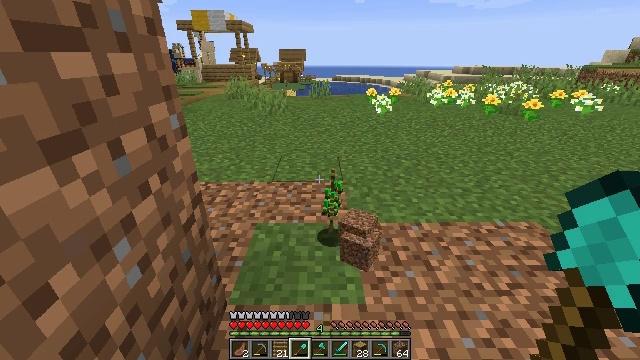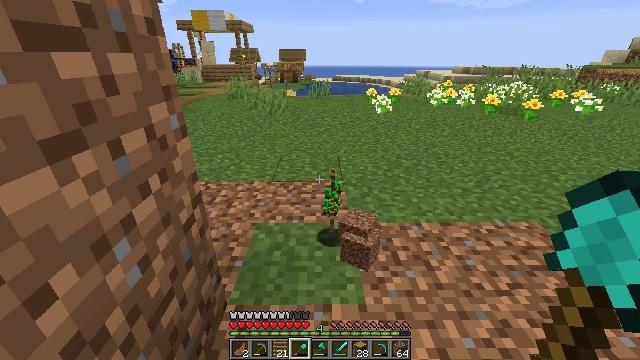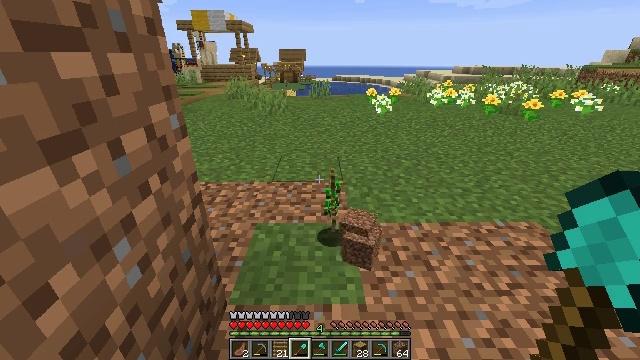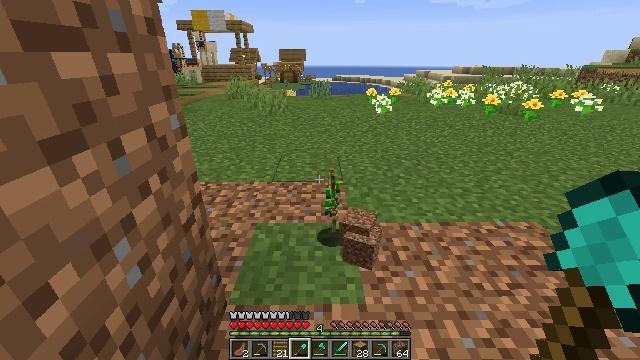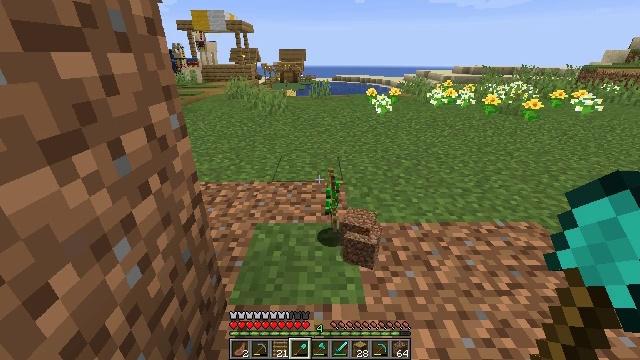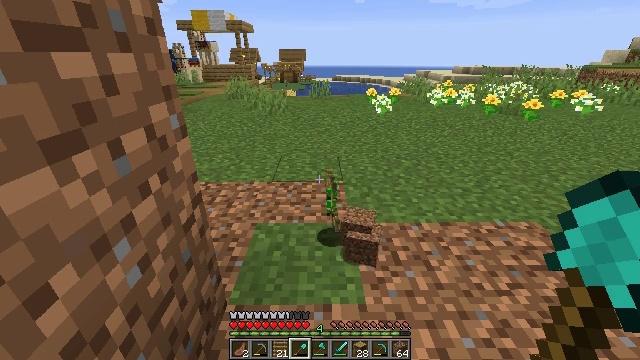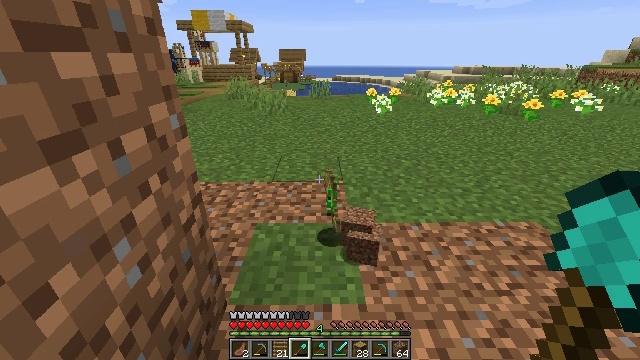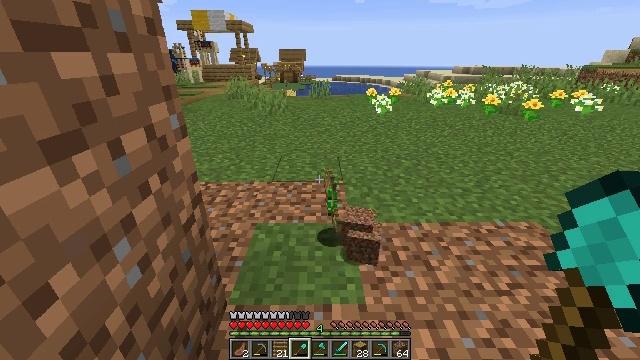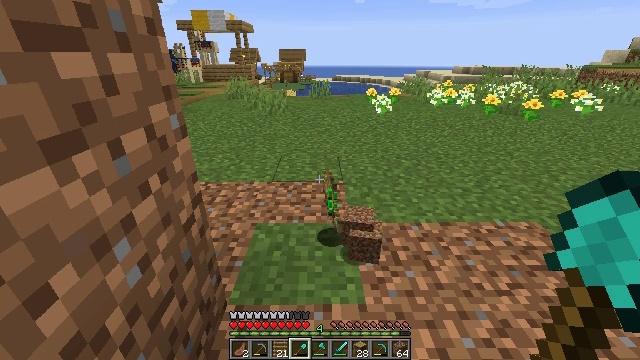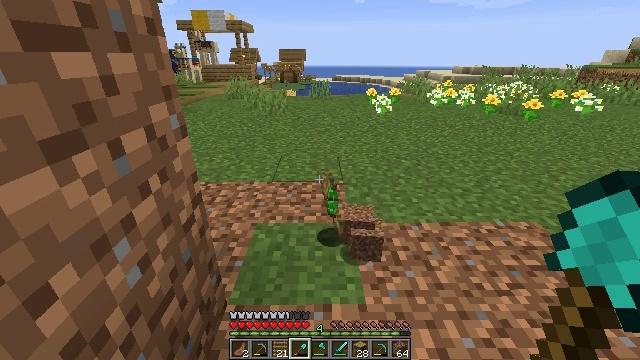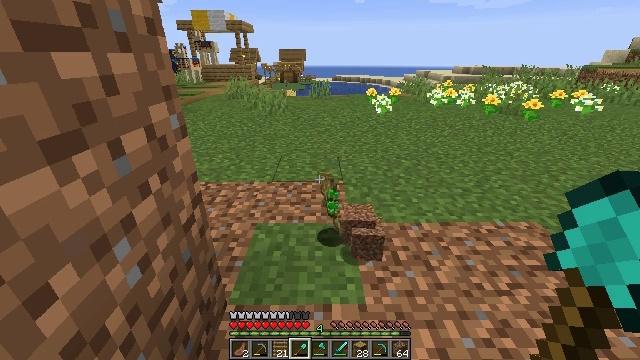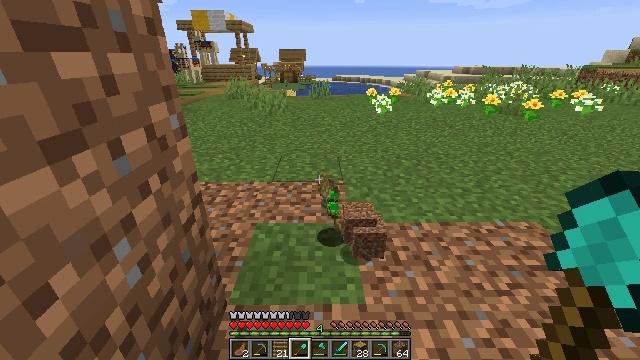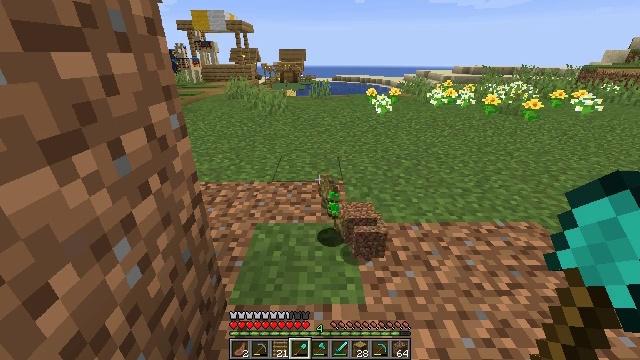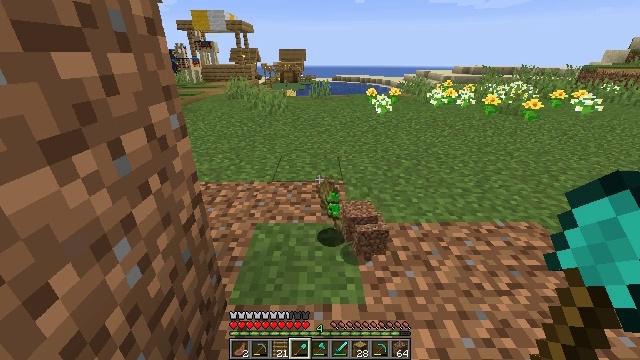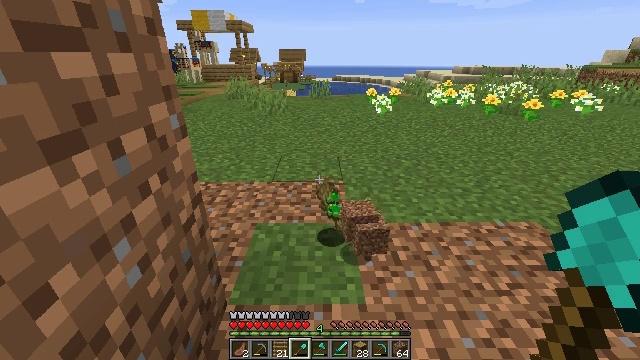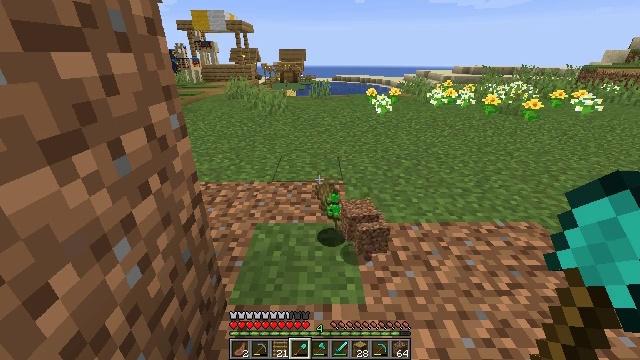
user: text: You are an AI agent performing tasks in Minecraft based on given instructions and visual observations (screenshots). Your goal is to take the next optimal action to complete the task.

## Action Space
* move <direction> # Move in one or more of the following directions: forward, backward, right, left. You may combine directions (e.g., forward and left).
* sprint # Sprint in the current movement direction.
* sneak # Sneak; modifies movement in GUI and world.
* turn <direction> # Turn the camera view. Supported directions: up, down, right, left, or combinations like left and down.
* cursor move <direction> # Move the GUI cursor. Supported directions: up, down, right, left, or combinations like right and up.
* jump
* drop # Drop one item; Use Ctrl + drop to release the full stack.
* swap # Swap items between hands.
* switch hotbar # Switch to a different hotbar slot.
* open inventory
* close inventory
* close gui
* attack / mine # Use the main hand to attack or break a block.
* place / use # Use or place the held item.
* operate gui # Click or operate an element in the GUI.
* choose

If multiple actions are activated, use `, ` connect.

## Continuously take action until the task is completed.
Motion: motion action
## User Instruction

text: Attack the farmland to gather it.
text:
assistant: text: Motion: no_op
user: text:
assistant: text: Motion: no_op
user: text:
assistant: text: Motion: no_op
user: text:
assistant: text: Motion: no_op
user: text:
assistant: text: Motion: no_op
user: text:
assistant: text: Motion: no_op
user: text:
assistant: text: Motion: no_op
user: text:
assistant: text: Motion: no_op
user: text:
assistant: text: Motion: no_op
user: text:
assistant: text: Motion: no_op
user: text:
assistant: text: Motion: no_op
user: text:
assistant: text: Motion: no_op
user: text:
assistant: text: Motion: no_op
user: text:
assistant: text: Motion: no_op
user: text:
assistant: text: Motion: no_op
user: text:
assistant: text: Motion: no_op
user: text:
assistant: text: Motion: no_op
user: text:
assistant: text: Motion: no_op
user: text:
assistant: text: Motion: no_op
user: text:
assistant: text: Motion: no_op
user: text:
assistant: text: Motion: no_op
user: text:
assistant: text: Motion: no_op
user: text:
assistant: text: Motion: no_op
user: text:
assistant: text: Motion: no_op
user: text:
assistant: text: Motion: no_op
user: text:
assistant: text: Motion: no_op
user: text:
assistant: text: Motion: no_op
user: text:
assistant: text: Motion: no_op
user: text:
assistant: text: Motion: no_op
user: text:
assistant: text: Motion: no_op